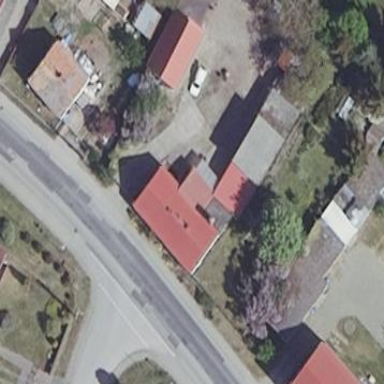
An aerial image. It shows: Simple house.